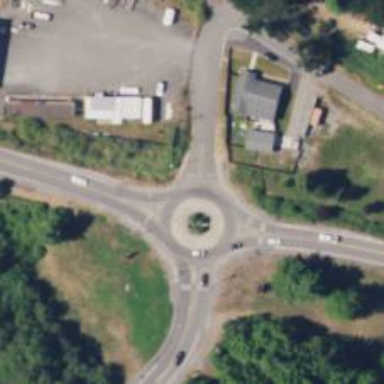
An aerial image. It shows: Tertiary road with asphalt surface leading to roundabout.